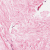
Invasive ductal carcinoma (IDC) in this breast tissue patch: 0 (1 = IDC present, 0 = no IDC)